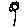
Label: flower